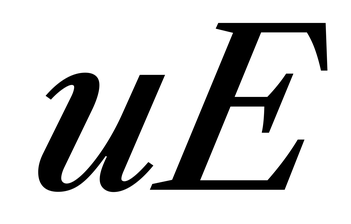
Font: LibreCaslonText-Italic_Medium_Italic